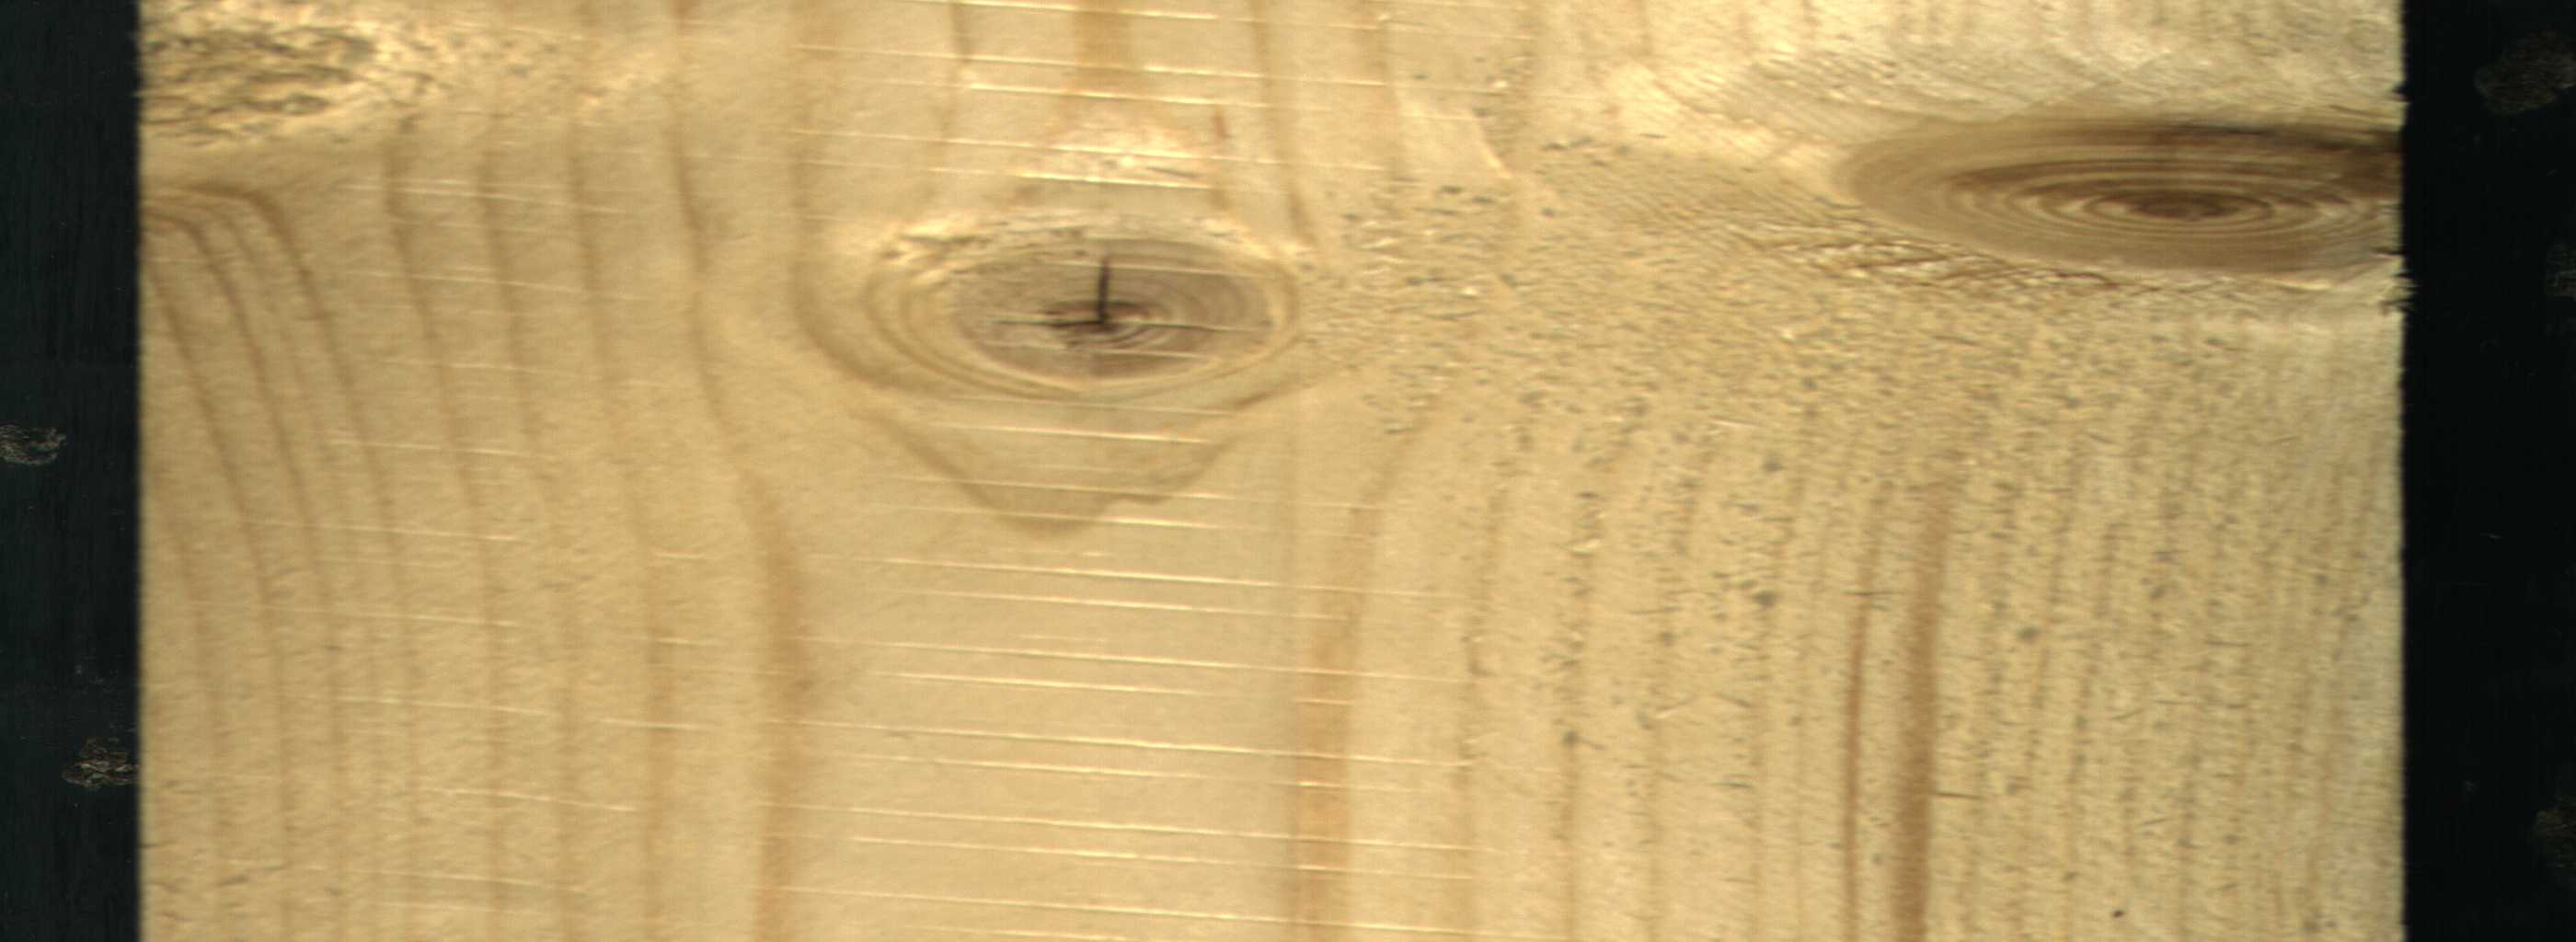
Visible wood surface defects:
knot_with_crack
Live_Knot